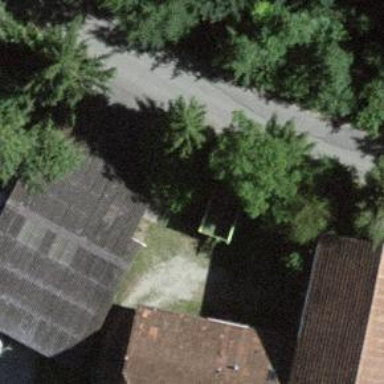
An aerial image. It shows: Garage.